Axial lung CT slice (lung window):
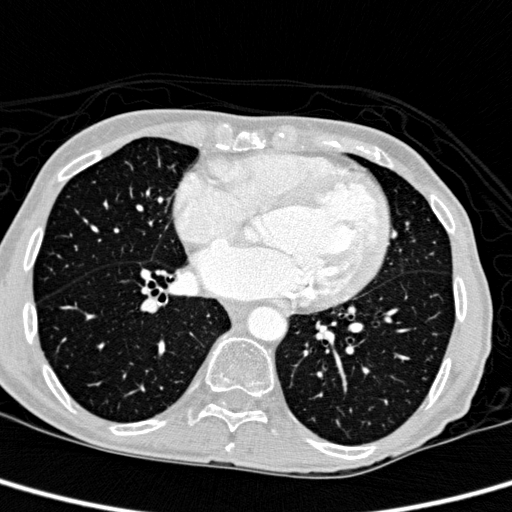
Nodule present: no